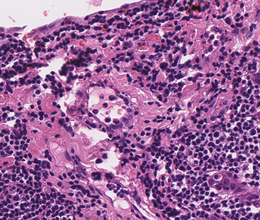
Tumor epithelial tissue: no
Tumor-associated stroma tissue: yes
Normal tissue: no